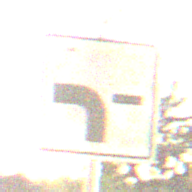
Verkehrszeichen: VerlaufVorfahrtsstrasse6
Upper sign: Vorfahrtsstrasse
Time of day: Night
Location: Outdoor (Nature)
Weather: Clear
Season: NotSpecified
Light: Natural